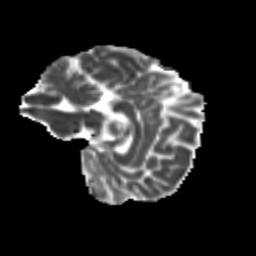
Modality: MD
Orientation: sagittal
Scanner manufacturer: siemens
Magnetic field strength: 3 T
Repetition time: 9.2 s
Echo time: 0.084 s